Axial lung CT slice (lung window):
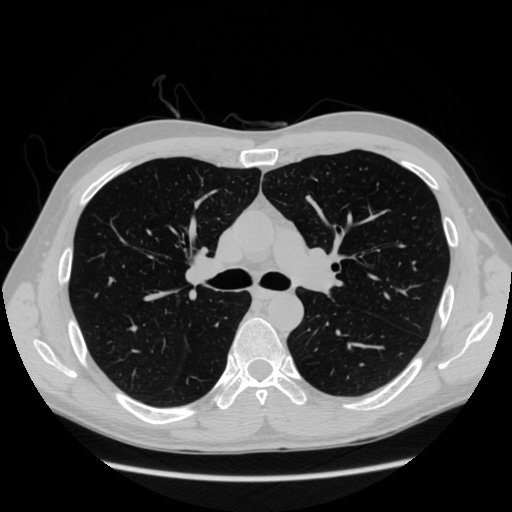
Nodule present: no